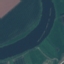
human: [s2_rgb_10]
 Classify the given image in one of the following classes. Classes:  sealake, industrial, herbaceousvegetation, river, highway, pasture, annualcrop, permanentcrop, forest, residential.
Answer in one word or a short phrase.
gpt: River